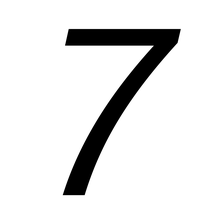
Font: InstrumentSans-Italic_Italic